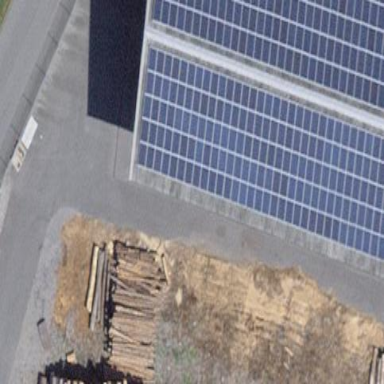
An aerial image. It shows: Solar photovoltaic panel generator.